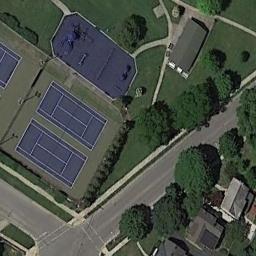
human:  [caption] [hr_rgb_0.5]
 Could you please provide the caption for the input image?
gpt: One side of the tennis court was shaded by the shade of a tree .

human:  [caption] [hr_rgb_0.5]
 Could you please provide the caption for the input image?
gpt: The tennis court is on the grass next to some buildings and trees .

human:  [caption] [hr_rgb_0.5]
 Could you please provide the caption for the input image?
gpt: There are many trees near the tennis courts .

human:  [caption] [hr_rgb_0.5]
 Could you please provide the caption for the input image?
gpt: The tennis court on the lawn is surrounded by roads with some bushes next to it .

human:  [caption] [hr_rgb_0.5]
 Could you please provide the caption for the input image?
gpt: There are some green trees and a green meadow beside the tennis court .